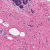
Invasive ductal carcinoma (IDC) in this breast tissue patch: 0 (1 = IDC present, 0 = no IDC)